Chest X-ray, PA view. Patient: 59 years old, sex M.
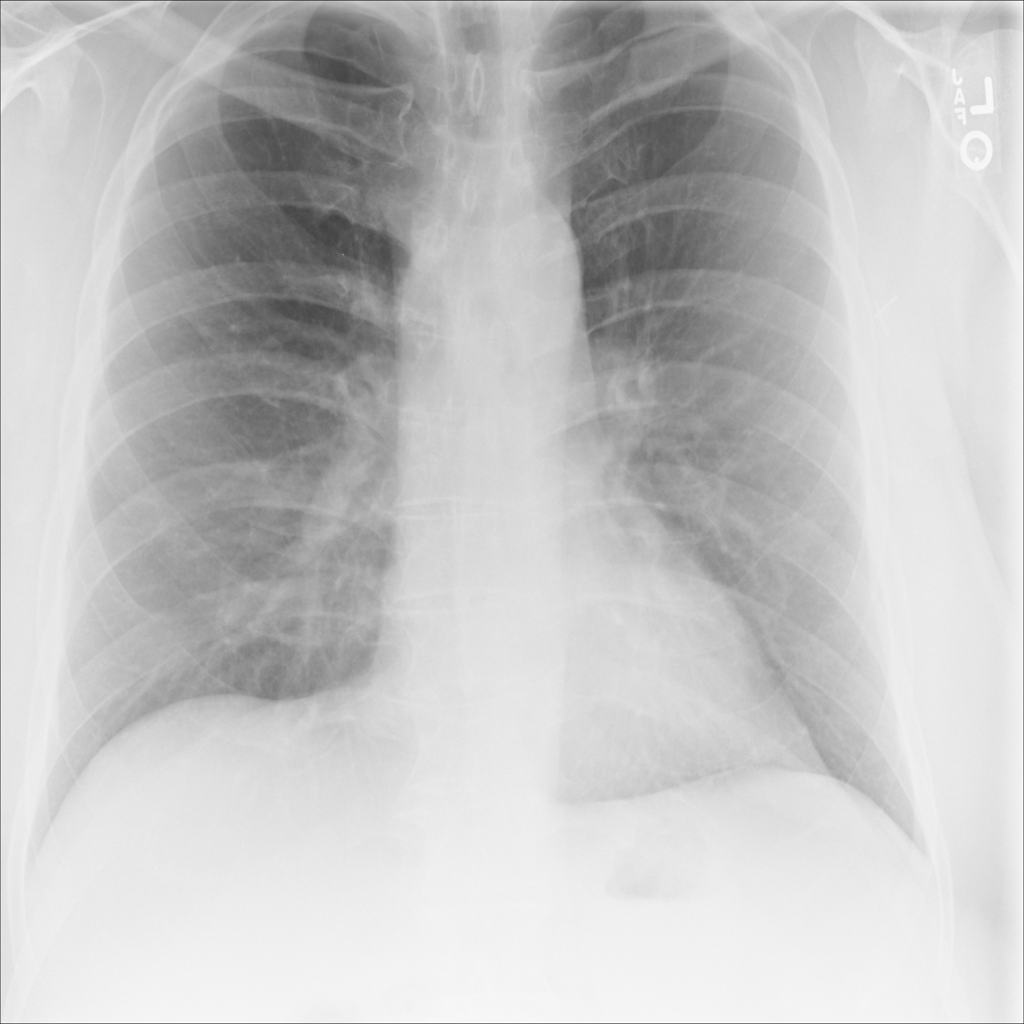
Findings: No Finding